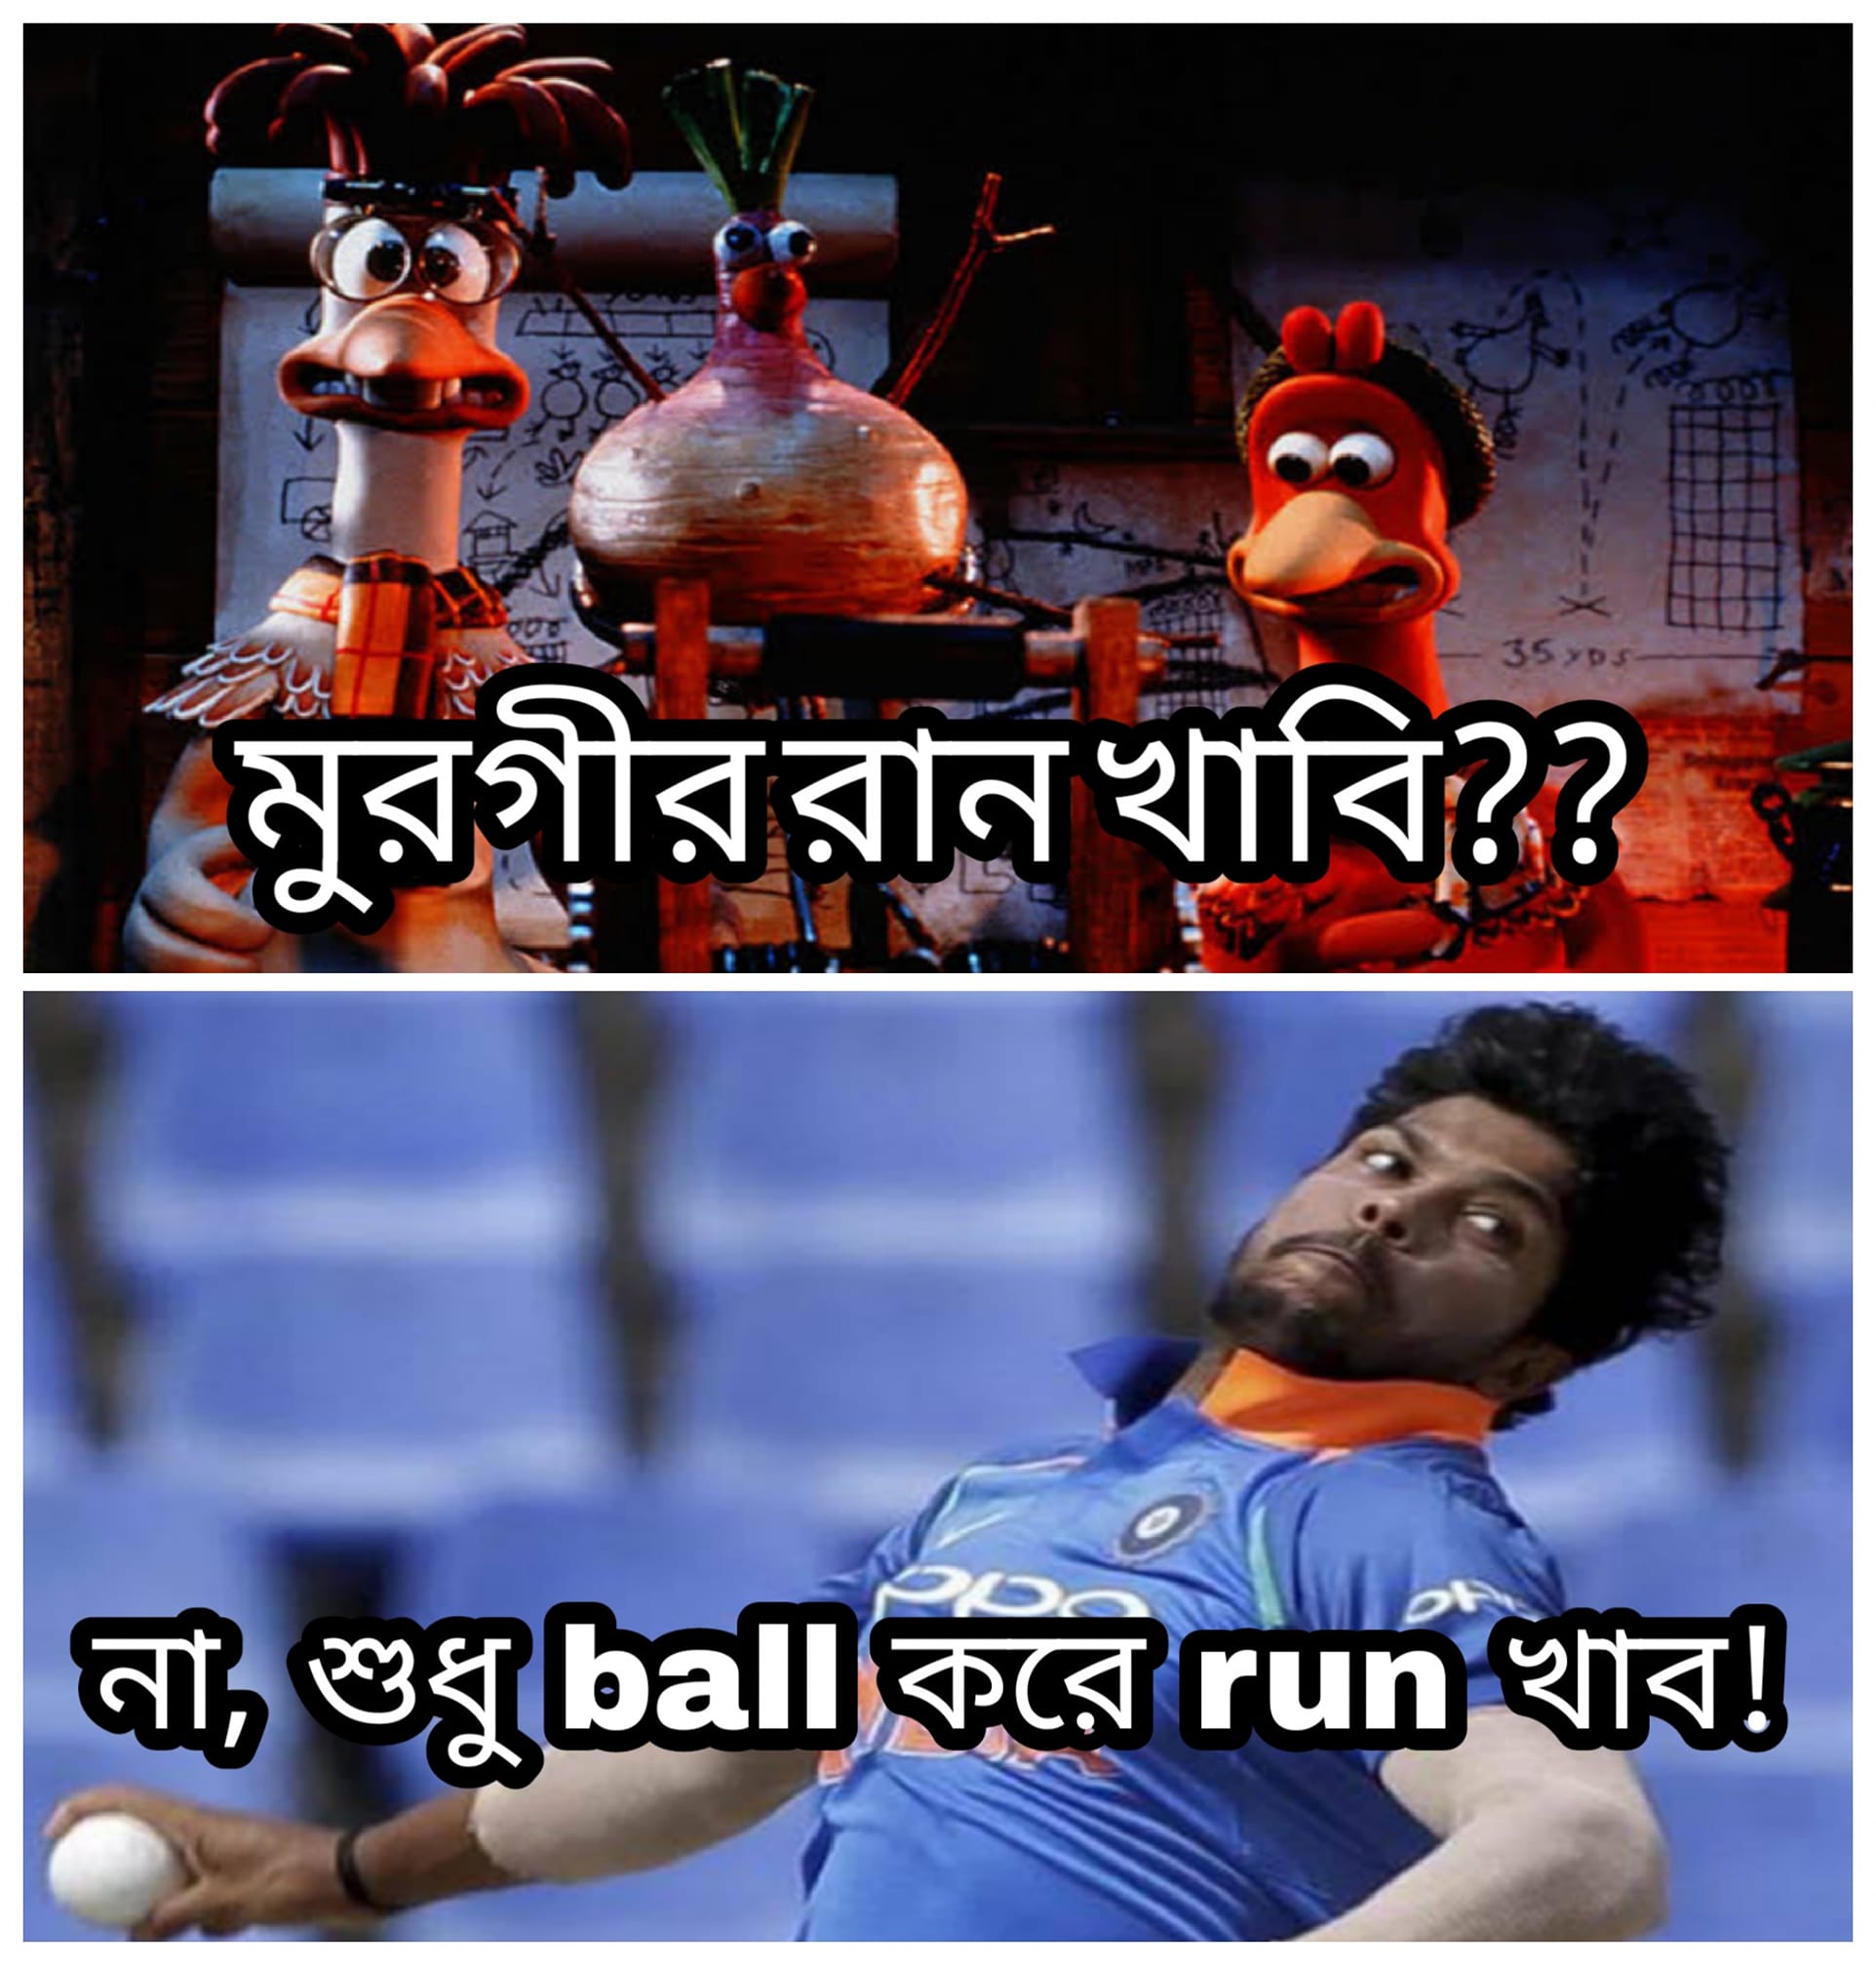
Caption: মুরগীর রান খাবি ??    না, শুধু ball করে run  খাব !
Label: hate